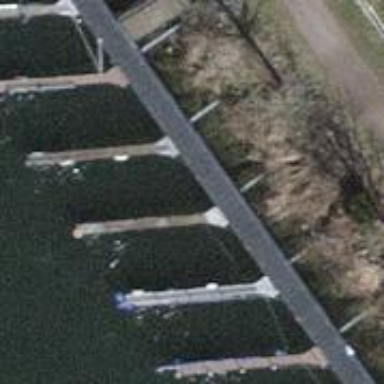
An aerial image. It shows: Pier made of metal with mooring facilities.